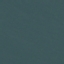
Label: SeaLake